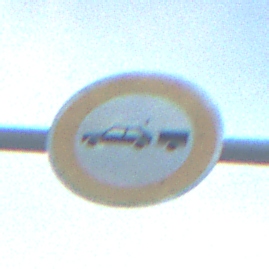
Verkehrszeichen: VerbotPersonenkraftwagenMitAnhaenger
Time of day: SunriseSunset
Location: Outdoor (Beach)
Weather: PartlyCloudy
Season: NotSpecified
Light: Natural